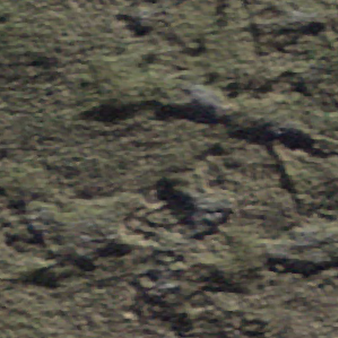
Label: other